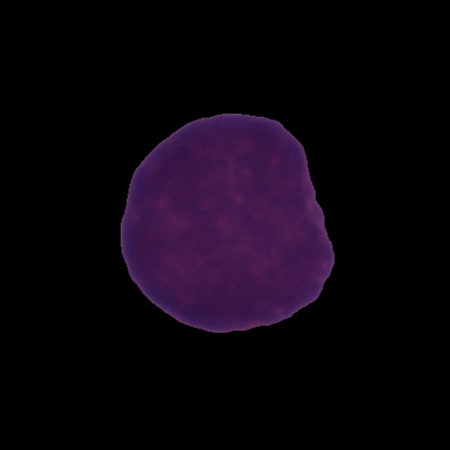
Label: healthy